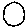
Label: circle